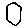
Label: hexagon